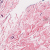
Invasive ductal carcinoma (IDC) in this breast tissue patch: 0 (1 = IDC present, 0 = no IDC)